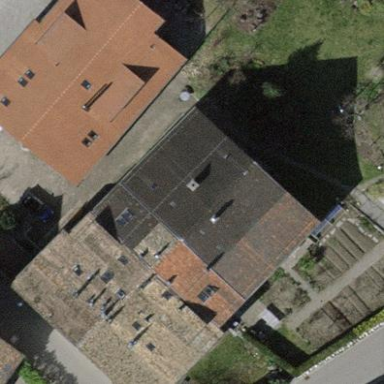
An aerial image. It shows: Pitched roof building.